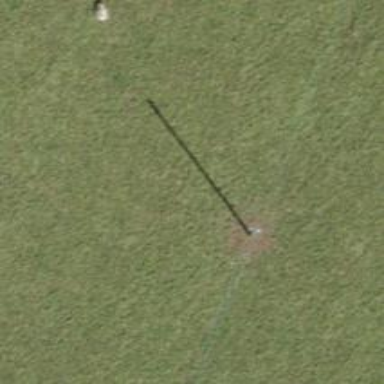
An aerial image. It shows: Minor power line.